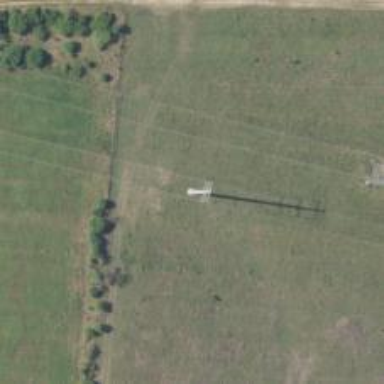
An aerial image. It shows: Power tower.